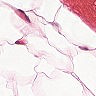
Metastatic tissue present: no